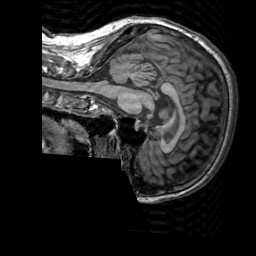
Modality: T1w
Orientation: sagittal
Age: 59
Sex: female
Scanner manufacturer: siemens
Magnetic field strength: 3 T
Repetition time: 2.3 s
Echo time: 0.00303 s